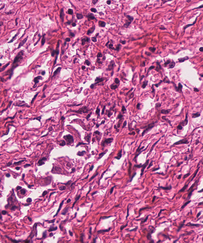
Tumor epithelial tissue: yes
Tumor-associated stroma tissue: yes
Normal tissue: no